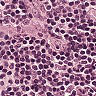
Metastatic tissue present: no